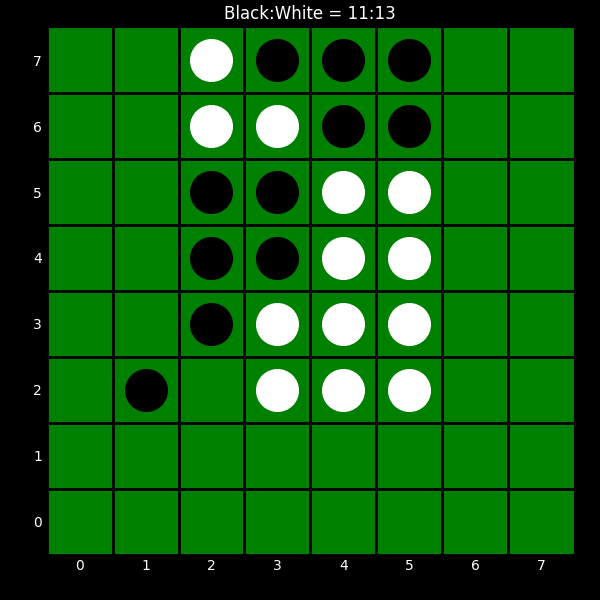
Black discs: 11
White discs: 13